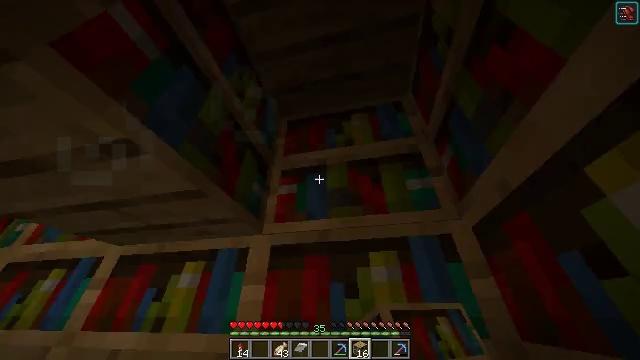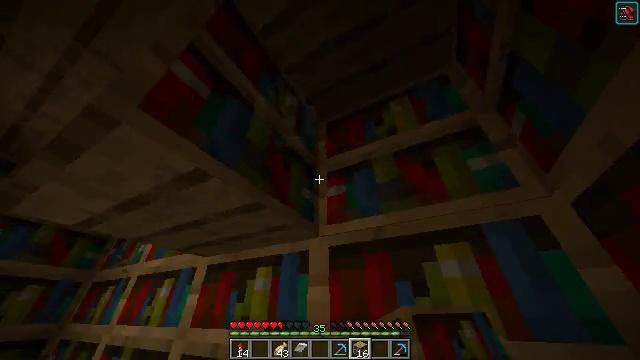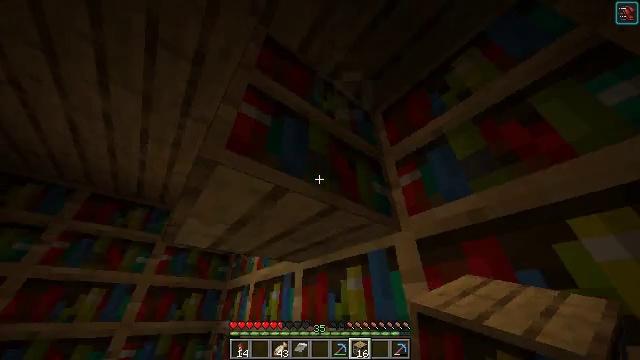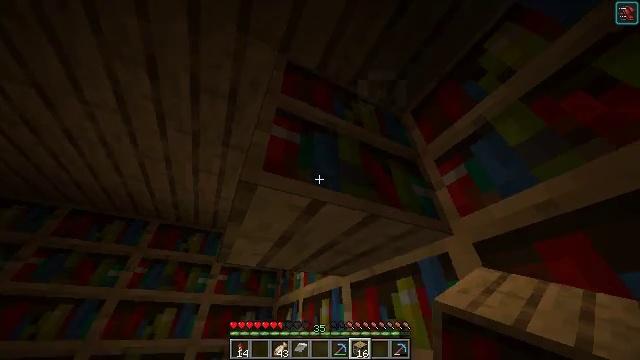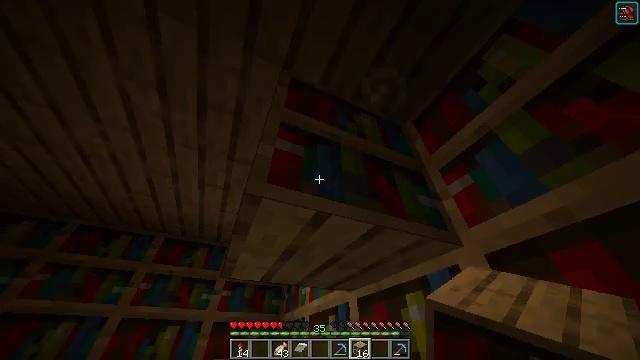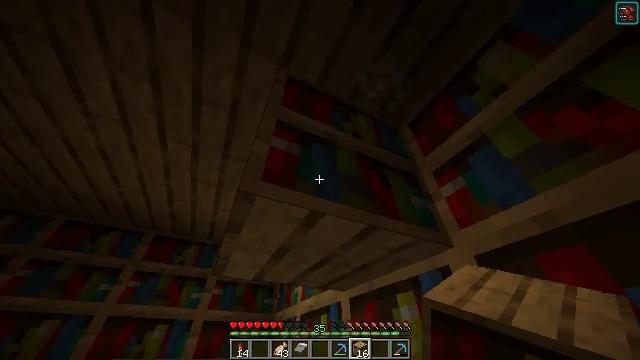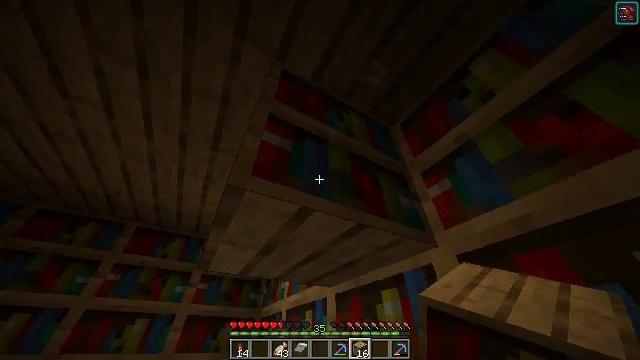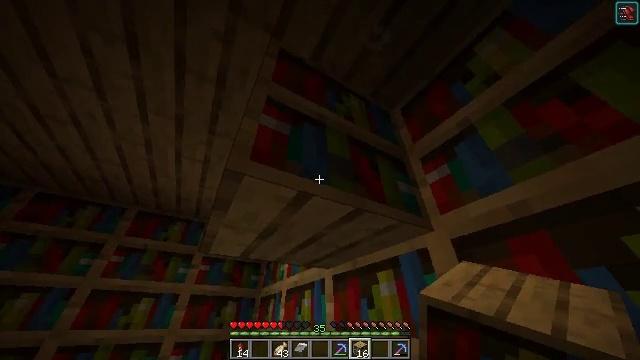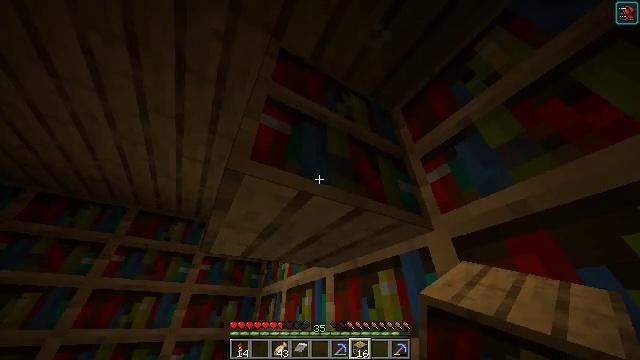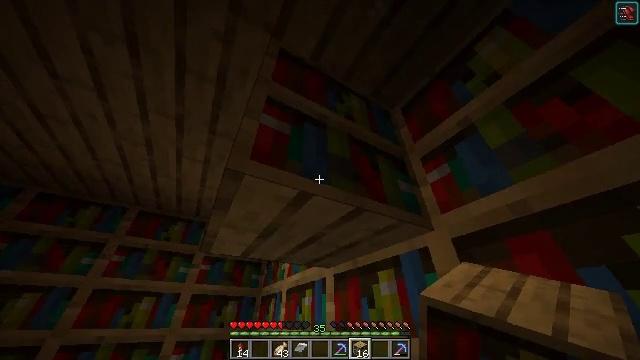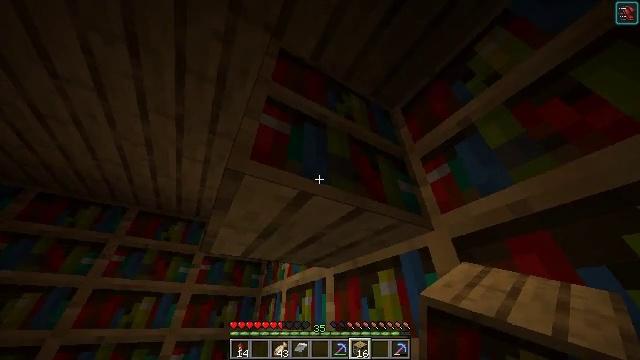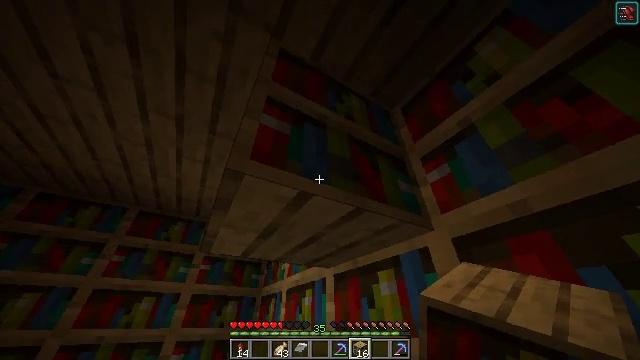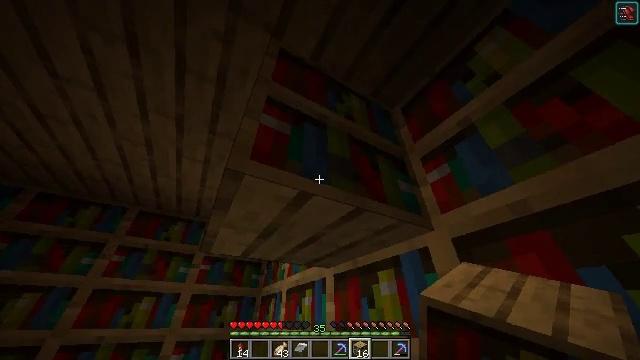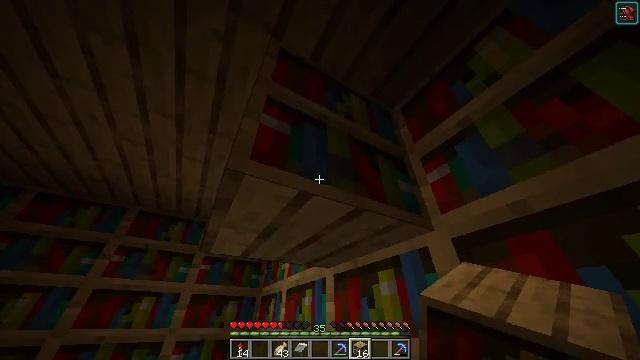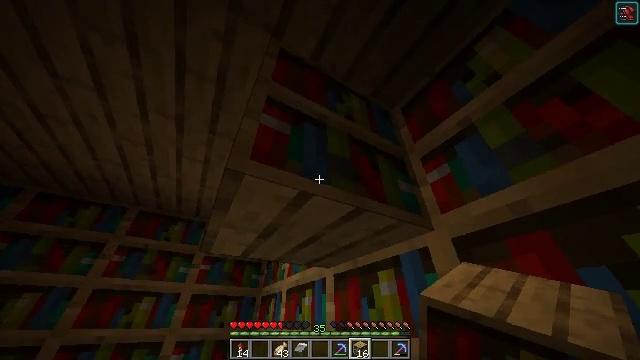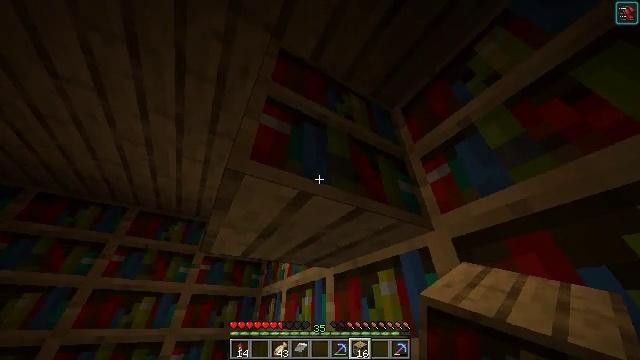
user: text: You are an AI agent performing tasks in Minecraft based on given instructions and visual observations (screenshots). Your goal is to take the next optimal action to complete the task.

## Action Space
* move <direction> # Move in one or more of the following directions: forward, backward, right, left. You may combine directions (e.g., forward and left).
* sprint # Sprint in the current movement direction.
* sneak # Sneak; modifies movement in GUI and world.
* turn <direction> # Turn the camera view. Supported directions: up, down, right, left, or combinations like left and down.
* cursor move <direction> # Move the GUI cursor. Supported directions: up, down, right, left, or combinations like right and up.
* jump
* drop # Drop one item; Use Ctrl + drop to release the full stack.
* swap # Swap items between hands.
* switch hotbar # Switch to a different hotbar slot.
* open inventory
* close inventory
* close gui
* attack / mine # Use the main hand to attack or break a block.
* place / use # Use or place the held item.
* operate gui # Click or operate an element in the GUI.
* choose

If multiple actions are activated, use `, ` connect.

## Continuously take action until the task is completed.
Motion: motion action
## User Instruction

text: Collect books by breaking the bookshelf.
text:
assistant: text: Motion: turn left
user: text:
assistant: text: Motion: turn left
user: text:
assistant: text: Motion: turn left and up
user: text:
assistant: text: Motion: turn left and up
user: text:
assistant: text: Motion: turn right
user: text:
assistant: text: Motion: turn right
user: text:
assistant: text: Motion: turn down
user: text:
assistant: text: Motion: no_op
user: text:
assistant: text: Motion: no_op
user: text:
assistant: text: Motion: no_op
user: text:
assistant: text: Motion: no_op
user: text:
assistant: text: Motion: no_op
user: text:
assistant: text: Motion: no_op
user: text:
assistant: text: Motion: no_op
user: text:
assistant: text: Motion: no_op
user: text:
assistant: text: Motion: open inventory
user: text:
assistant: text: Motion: open inventory
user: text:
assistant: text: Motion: open inventory
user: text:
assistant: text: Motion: cursor move right
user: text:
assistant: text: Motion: cursor move right and down
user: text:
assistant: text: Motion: cursor move right and down
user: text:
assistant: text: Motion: cursor move right
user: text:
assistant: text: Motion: no_op
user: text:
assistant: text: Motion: no_op
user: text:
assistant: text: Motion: no_op
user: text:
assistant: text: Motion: no_op
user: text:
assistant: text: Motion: no_op
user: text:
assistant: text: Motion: no_op
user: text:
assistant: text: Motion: no_op
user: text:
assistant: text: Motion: no_op